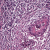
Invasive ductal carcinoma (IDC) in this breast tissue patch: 1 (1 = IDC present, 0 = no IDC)